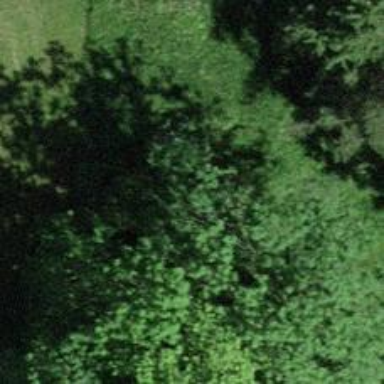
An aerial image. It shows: Deciduous broadleaved tree.